Question: I profiled my app for about 38 seconds and selected the 12 seconds that have UI problems. It looks to me like the profiler is telling me that out of the 12 seconds that I have selected, that more than 3 seconds is spent removing notification observers. Is this the correct way to interpret these results?

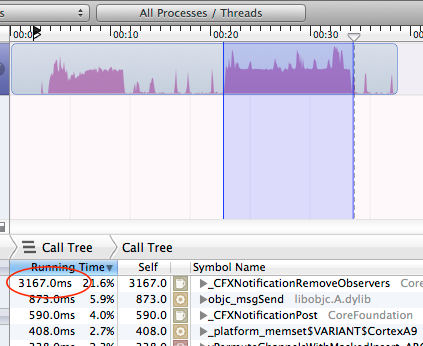
Answer: > Is this the correct way to interpret these results?
Yes, that's correct -- according to your image, your app is spending a lot of time removing observers.